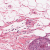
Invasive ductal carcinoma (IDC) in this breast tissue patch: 0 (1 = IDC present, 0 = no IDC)